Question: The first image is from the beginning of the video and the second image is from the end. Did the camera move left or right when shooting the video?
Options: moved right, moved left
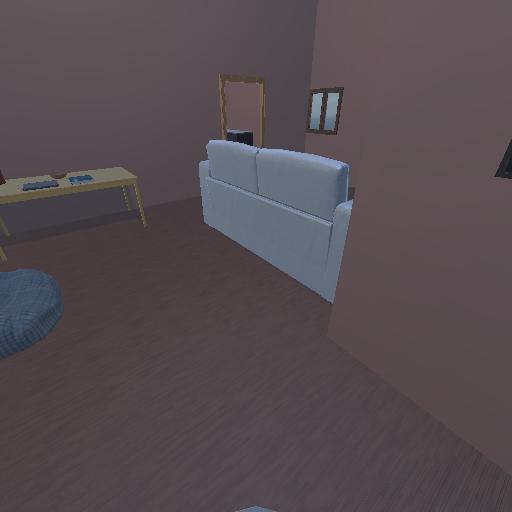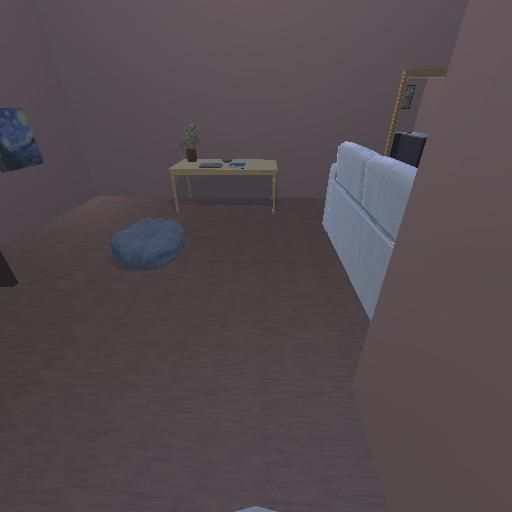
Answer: moved right